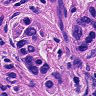
Metastatic tissue present: yes